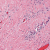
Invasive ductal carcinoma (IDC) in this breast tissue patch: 1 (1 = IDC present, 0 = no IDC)